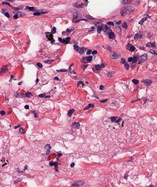
Tumor epithelial tissue: no
Tumor-associated stroma tissue: yes
Normal tissue: no